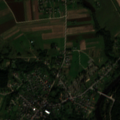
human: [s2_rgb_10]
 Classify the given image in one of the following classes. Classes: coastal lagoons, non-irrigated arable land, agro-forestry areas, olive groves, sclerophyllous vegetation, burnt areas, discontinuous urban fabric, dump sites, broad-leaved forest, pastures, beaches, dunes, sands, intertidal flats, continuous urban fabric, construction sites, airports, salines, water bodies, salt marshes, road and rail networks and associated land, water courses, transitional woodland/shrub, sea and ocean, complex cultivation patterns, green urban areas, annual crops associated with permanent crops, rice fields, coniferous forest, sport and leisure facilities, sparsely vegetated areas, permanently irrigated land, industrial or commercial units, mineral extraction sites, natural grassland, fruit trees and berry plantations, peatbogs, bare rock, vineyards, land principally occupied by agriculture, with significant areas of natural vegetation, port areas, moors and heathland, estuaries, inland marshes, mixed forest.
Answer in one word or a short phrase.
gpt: discontinuous urban fabric, non-irrigated arable land, complex cultivation patterns, land principally occupied by agriculture, with significant areas of natural vegetation, coniferous forest, transitional woodland/shrub